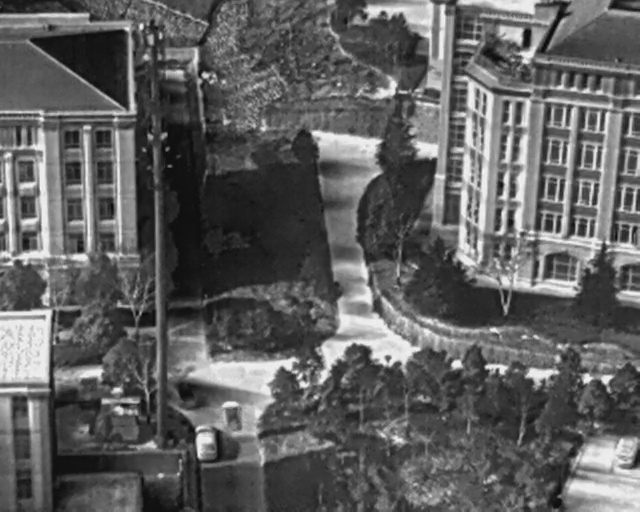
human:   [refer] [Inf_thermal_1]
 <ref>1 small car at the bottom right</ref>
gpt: <box>[[95, 86, 101, 90, 2]]</box>

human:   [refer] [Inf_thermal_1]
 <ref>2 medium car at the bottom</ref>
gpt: <box>[[29, 83, 35, 88, 2], [33, 79, 39, 83, 2]]</box>